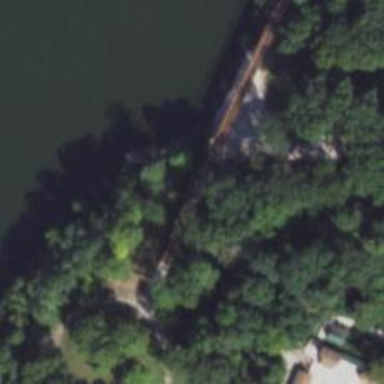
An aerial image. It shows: Miniature railway bridge.